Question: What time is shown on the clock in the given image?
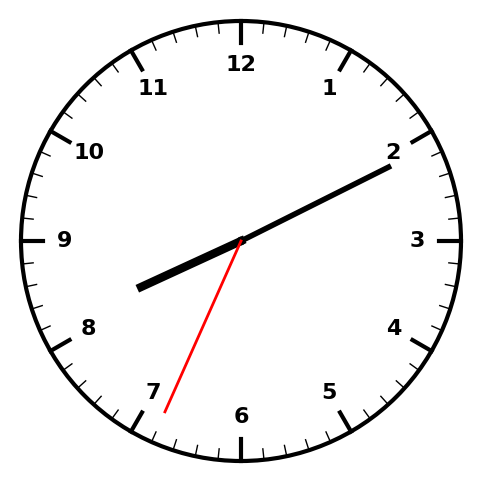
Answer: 08:10:34